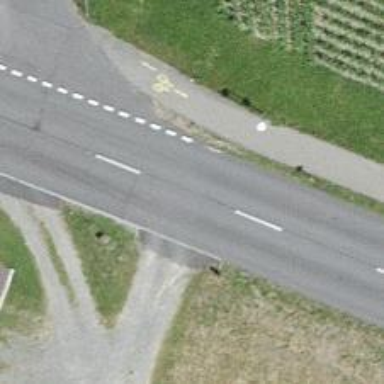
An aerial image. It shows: Secondary road with asphalt surface.